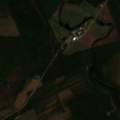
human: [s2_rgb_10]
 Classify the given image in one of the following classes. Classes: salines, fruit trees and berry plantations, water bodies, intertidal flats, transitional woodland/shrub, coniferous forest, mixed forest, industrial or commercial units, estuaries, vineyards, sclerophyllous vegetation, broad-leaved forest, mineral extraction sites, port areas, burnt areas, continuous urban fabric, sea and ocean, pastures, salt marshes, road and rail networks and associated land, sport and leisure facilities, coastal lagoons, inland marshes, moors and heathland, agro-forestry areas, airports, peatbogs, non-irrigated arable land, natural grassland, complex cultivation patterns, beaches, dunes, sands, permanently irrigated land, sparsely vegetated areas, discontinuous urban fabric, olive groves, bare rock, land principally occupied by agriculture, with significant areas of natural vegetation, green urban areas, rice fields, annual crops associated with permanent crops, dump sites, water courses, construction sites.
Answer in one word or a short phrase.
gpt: land principally occupied by agriculture, with significant areas of natural vegetation, mixed forest, transitional woodland/shrub